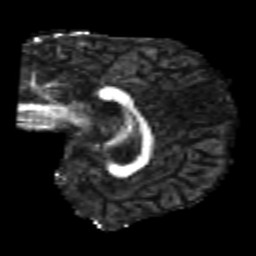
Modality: FA
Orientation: sagittal
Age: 25
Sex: male
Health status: healthy
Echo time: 0.074 s